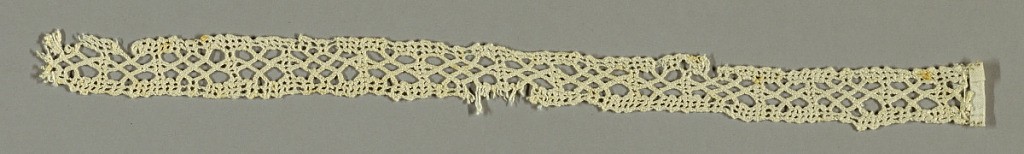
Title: Bands
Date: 18th–19th century
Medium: linen Technique: bobbin lace, continuous braid-like
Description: Provincial-style lace, insertion, coarse weave.